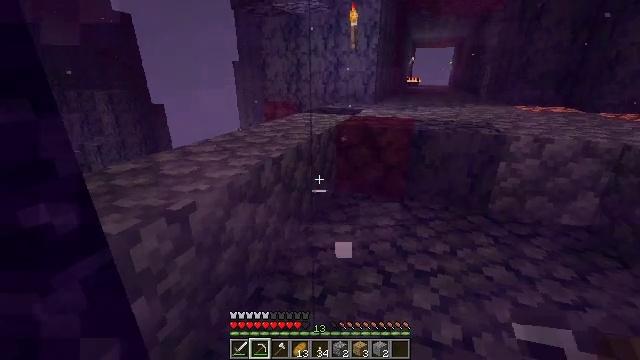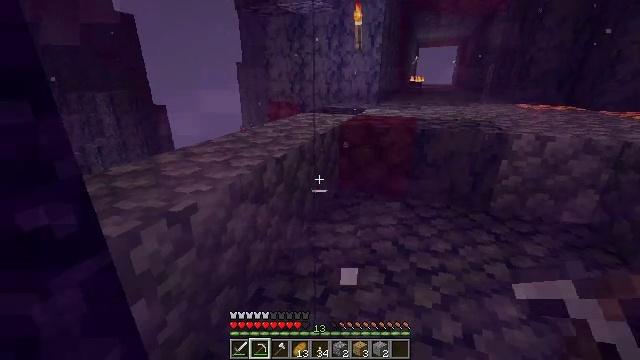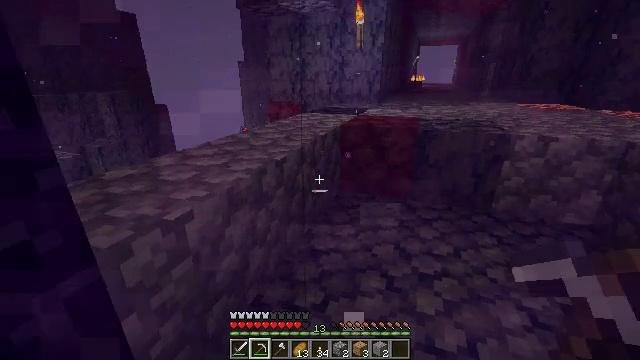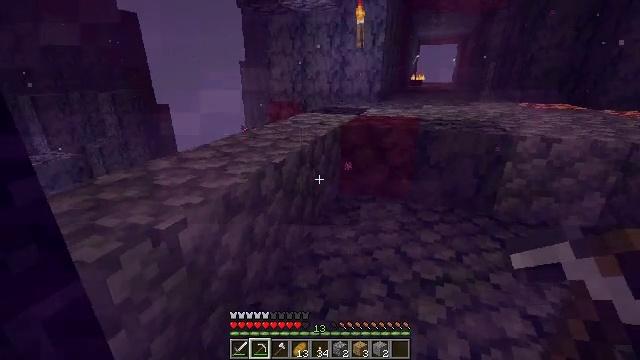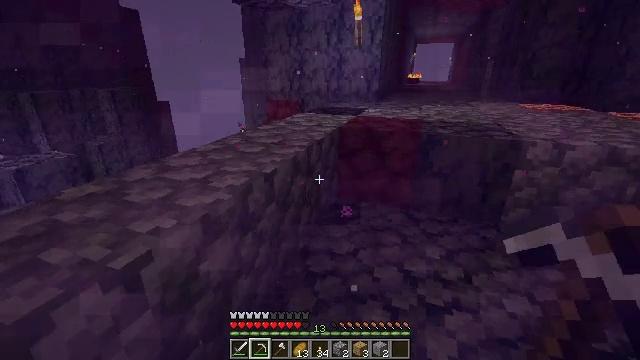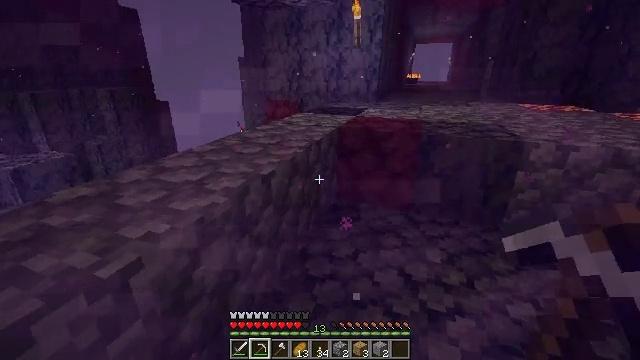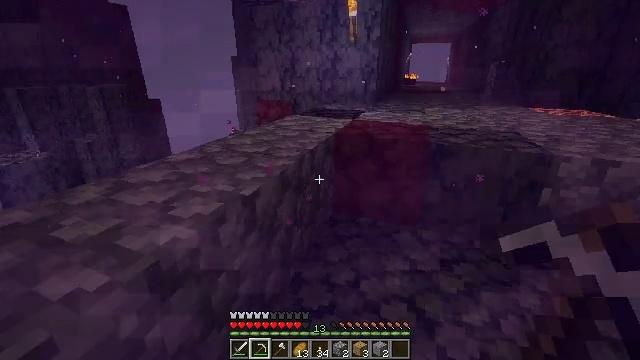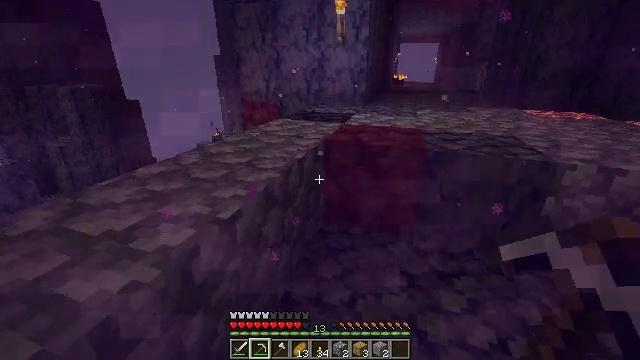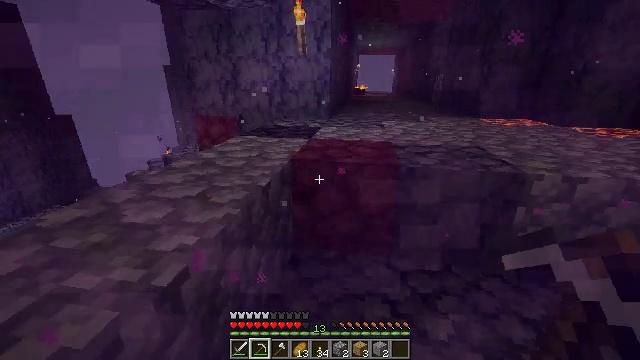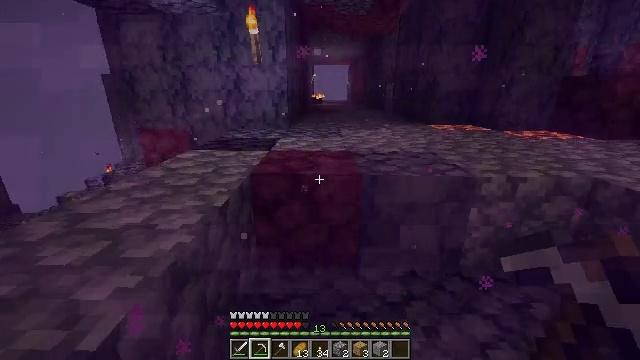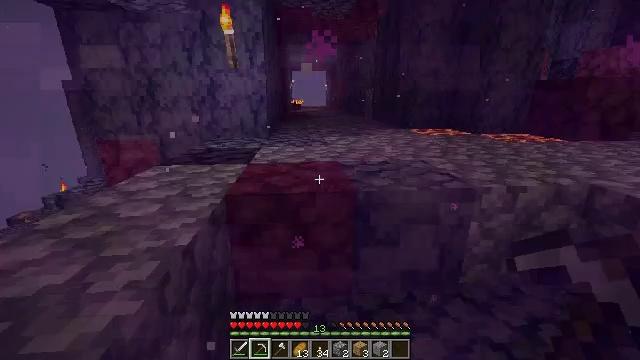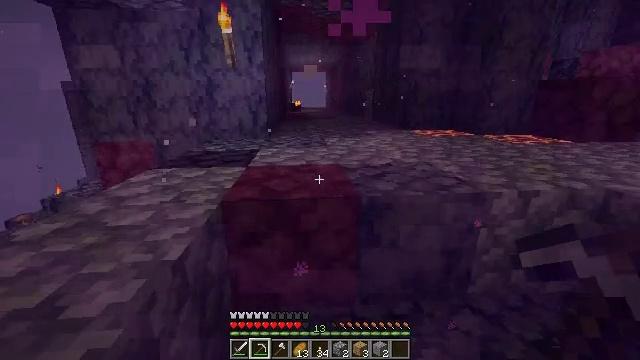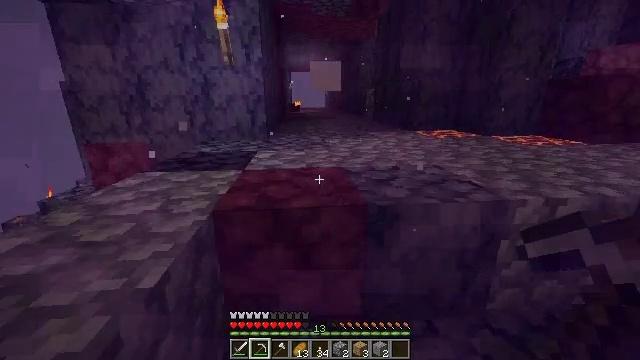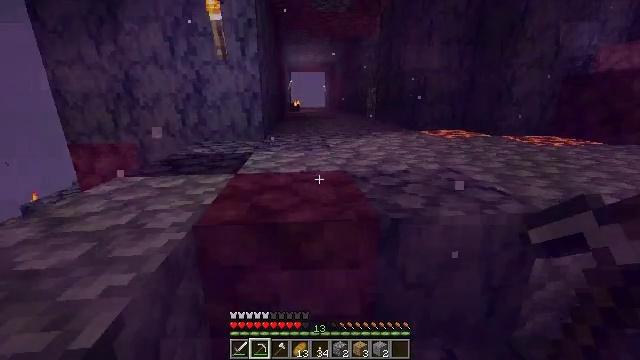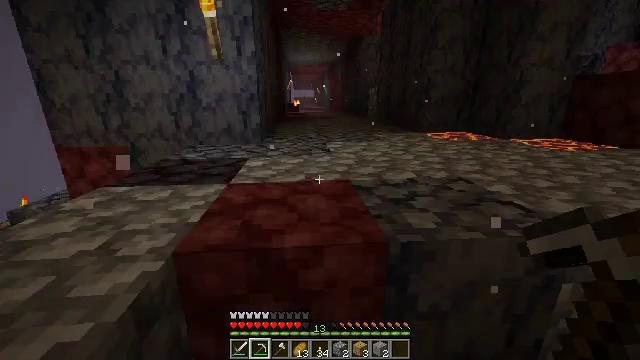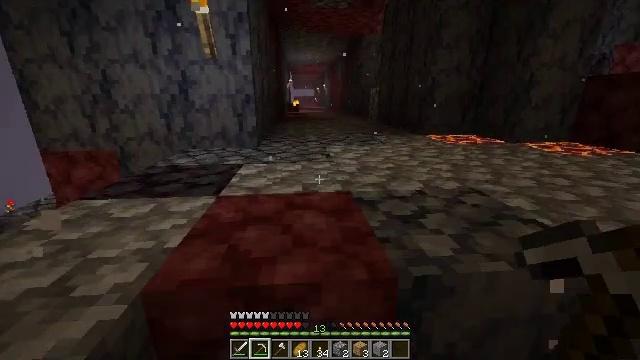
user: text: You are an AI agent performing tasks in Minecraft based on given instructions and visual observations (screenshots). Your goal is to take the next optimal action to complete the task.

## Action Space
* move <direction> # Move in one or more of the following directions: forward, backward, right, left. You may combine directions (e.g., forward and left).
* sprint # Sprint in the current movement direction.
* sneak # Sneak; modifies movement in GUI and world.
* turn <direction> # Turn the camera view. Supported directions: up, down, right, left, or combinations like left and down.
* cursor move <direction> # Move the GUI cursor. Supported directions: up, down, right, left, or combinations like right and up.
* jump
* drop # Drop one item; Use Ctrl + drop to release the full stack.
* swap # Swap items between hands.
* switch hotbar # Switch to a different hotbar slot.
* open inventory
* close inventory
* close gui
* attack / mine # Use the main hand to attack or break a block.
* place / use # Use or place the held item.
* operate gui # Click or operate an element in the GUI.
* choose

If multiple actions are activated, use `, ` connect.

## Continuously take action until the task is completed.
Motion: motion action
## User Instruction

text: Kill a magma cube.
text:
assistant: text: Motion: no_op
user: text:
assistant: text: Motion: move forward
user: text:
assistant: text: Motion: move forward
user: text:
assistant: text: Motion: move forward
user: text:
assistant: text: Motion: move forward
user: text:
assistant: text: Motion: move forward
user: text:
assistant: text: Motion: move forward, turn right
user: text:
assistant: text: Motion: move forward, turn right and up
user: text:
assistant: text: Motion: move forward, turn right and up
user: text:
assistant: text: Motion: move forward, turn right and up
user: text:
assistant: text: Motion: move forward
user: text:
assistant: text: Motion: move forward
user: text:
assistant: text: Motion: move forward
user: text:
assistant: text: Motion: move forward
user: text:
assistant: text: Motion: move forward
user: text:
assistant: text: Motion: move forward, jump
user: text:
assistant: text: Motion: move forward, jump
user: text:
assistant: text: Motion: move forward, jump
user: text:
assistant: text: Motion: move forward, jump
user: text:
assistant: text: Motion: move forward
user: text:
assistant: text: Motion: move forward
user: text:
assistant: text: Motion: move forward
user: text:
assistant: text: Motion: move forward
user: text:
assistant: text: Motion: move forward
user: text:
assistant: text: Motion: move forward
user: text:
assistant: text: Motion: move forward
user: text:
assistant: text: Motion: move forward
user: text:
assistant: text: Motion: move forward
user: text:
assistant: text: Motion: move forward
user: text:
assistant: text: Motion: move forward